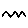
Label: zigzag